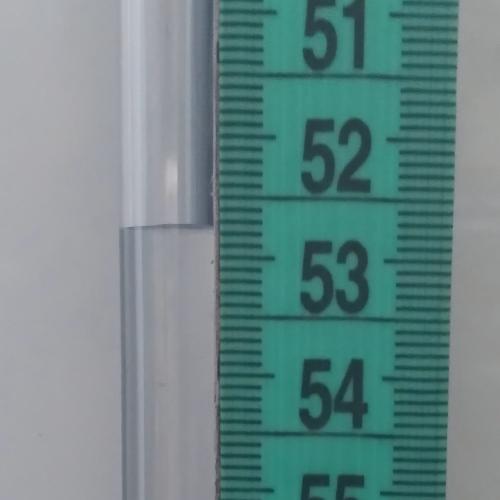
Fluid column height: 52.8 cm